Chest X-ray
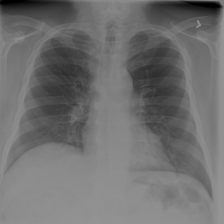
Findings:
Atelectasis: negative
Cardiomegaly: negative
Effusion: negative
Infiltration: negative
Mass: negative
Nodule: negative
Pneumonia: negative
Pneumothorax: negative
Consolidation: negative
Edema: negative
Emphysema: negative
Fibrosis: negative
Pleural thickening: negative
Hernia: negative